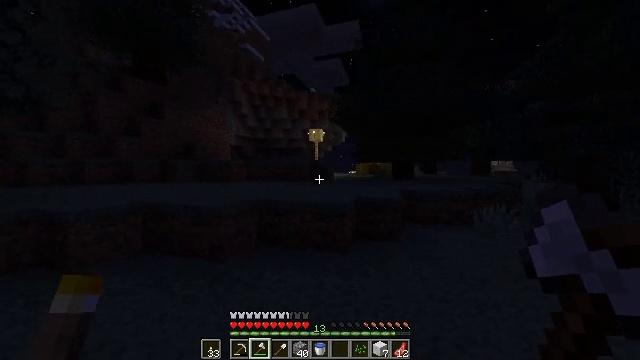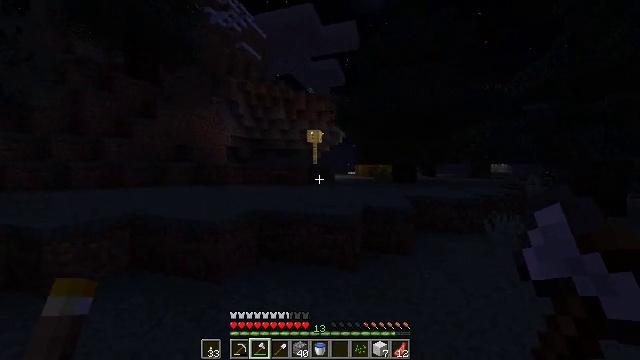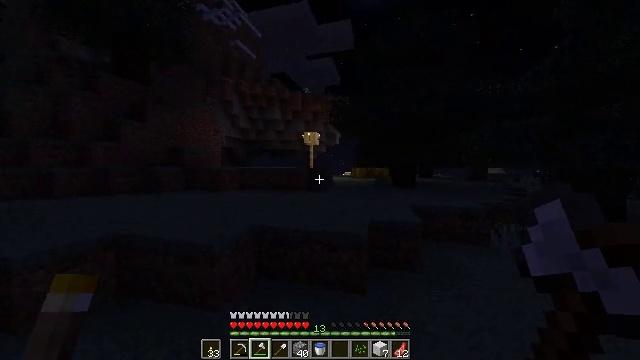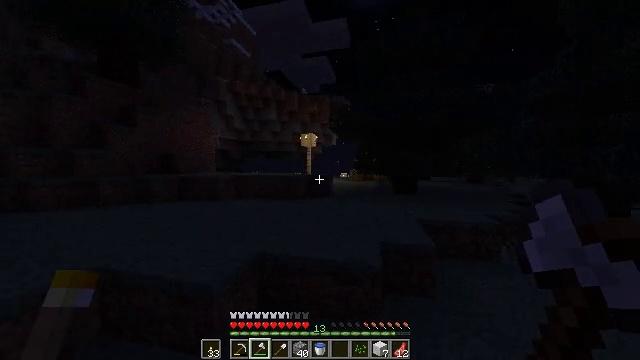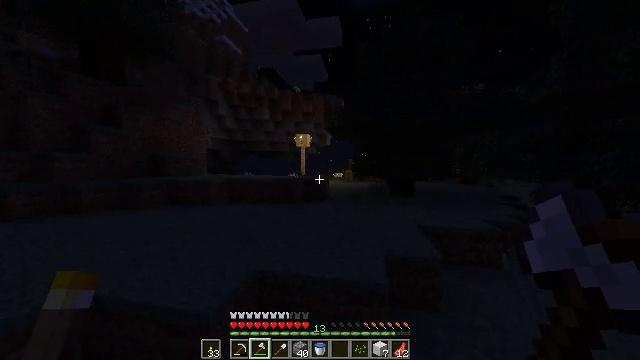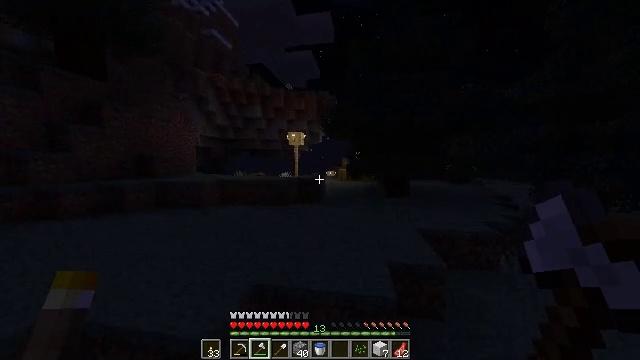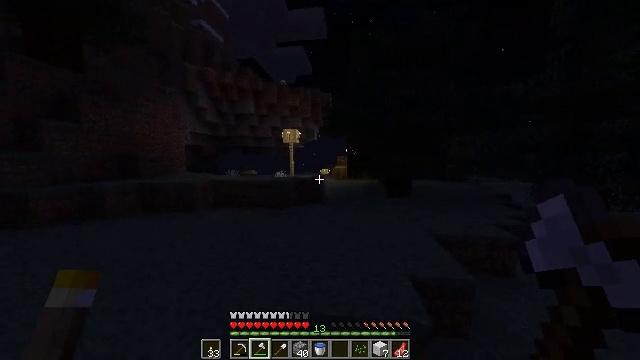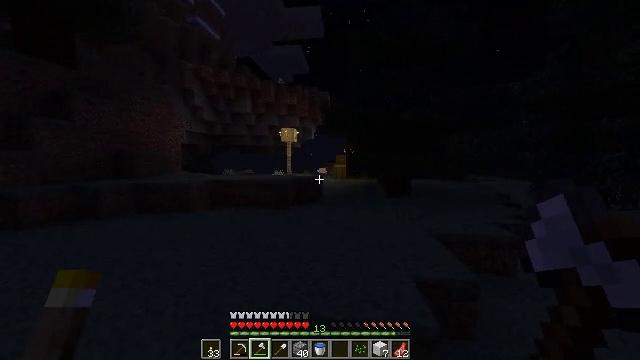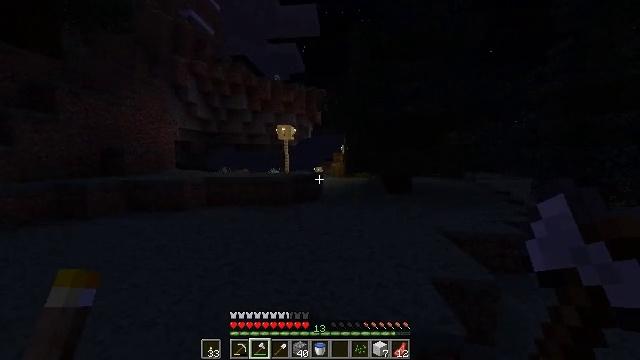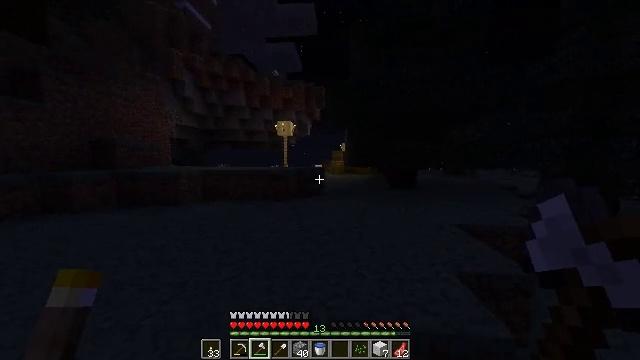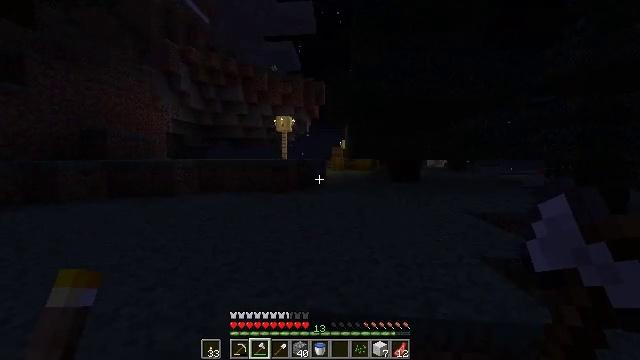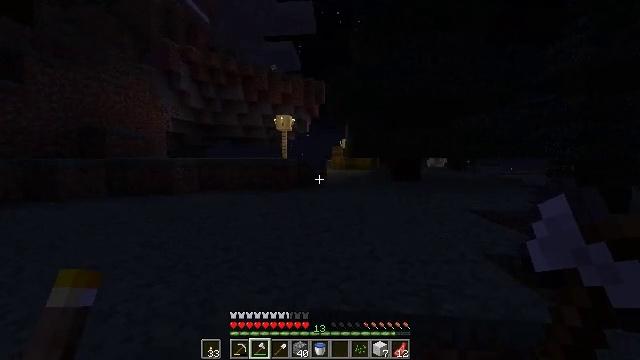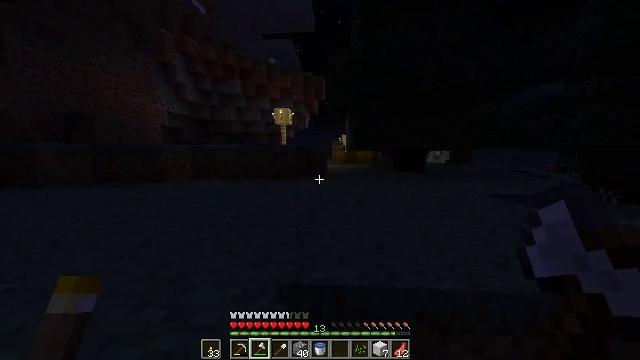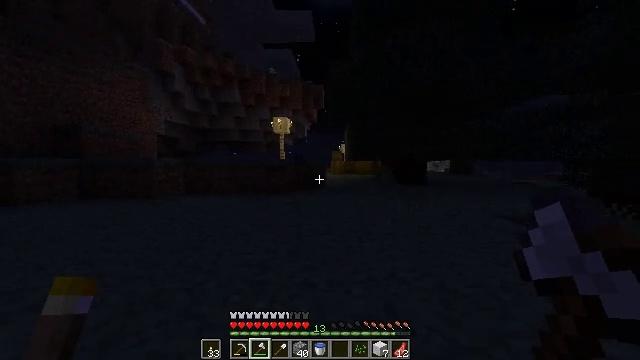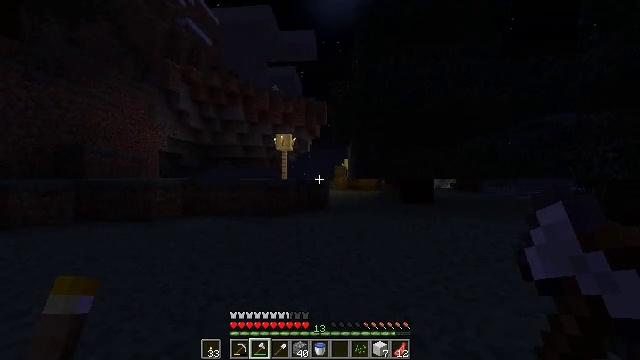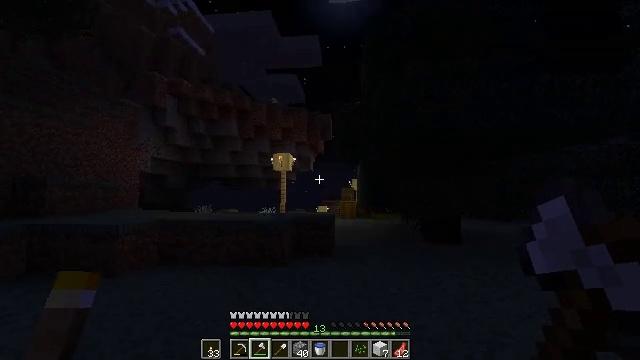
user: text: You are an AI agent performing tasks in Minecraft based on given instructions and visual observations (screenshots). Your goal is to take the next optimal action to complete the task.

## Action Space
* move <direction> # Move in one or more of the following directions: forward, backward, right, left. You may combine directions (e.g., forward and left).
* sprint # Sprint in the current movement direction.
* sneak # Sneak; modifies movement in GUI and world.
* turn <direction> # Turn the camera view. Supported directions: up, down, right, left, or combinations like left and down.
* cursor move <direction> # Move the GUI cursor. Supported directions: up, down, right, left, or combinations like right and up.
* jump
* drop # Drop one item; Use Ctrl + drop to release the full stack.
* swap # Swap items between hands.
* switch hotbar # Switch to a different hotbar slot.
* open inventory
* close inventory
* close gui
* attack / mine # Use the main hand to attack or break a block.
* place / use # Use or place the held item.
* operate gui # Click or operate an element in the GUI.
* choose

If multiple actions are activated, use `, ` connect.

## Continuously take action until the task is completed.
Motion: motion action
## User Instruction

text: Attack the hay block to get hay.
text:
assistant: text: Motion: move forward and move left, sprint, turn right, jump
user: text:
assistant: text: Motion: move forward and move left, sprint, turn right, jump
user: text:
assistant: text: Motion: move forward and move left, sprint, turn right, jump
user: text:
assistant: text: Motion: move forward and move left, sprint, turn right, jump
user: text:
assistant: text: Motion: move forward and move left, sprint, turn right, jump
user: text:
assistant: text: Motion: move forward, sprint, turn right, jump
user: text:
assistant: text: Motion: move forward, sprint, jump
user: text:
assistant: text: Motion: move forward and move right, sprint, turn right, jump
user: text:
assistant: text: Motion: move forward and move right, sprint, jump
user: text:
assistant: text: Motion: move forward and move right, sprint, jump
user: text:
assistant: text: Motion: move forward and move right, sprint, jump
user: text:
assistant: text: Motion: move forward and move right, sprint, jump
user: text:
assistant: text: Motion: move forward, sprint, turn up, jump
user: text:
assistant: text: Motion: move forward, sprint, turn up, jump
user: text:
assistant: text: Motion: move forward, sprint, turn left and up, jump
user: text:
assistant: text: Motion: move forward, sprint, turn up, jump
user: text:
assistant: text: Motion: move forward, sprint, jump
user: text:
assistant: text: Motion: move forward, sprint, jump
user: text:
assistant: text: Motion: move forward, sprint, jump
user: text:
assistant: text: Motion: move forward, sprint, jump
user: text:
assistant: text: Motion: move forward, sprint, jump
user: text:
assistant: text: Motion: move forward, sprint, turn down, jump
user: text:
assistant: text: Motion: move forward, sprint, turn down, jump
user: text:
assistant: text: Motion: move forward, sprint, turn down, jump
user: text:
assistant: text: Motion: move forward, sprint, turn left and down, jump
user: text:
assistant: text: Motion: move forward, sprint, turn down, jump
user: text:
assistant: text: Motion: move forward, sprint, turn down, jump
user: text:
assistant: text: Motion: move forward, sprint, jump
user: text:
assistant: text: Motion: move forward, sprint, jump
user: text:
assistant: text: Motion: move forward, sprint, jump